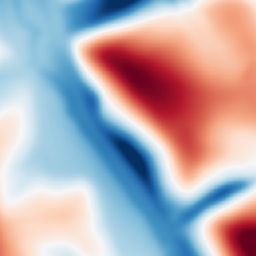
Category: multiscale
Decomposition family: dog
Decomposition parameters: sigma_low: 5
sigma_high: 50
Upsampling method: nearest
Upsampling parameters: scale: 4
Upsampling scale: 4